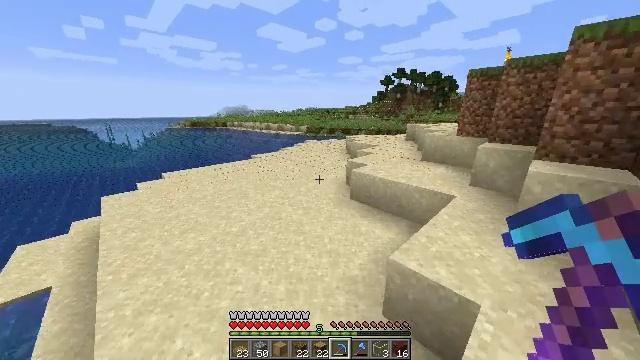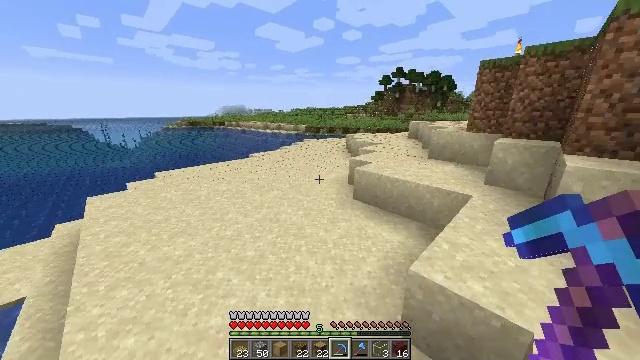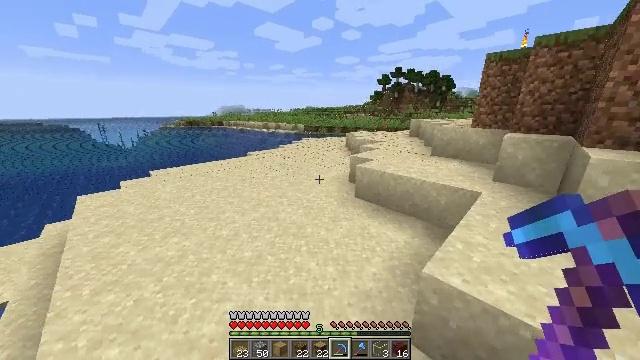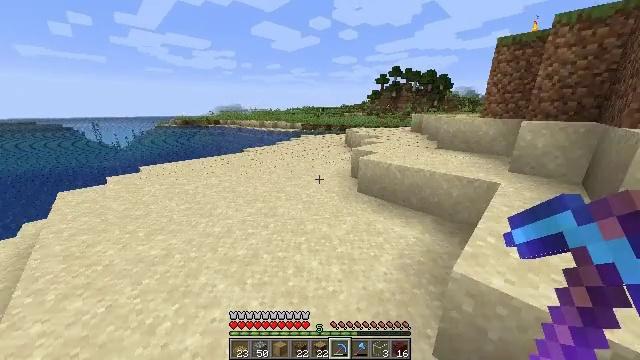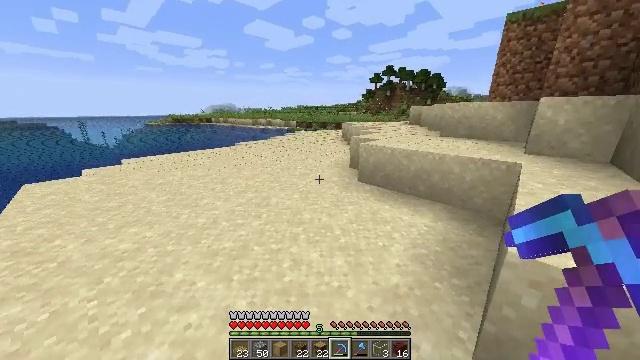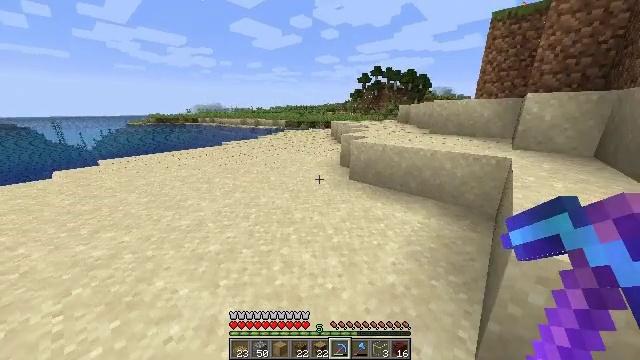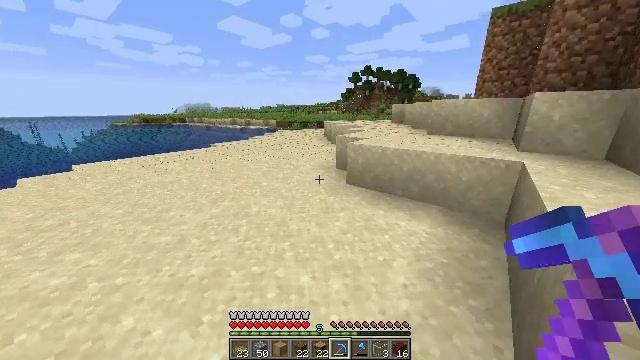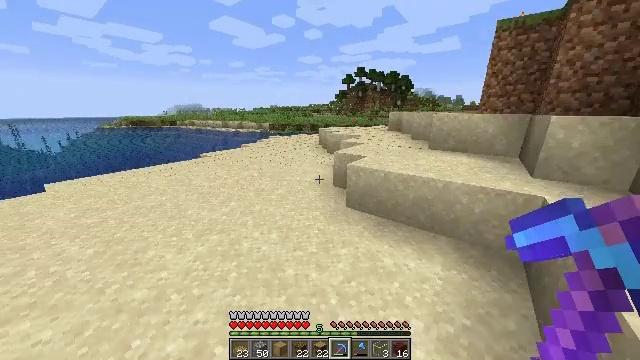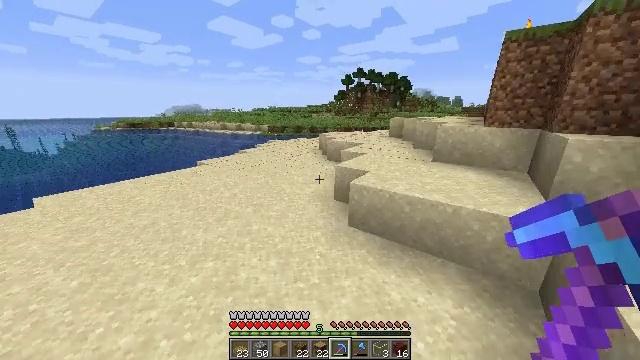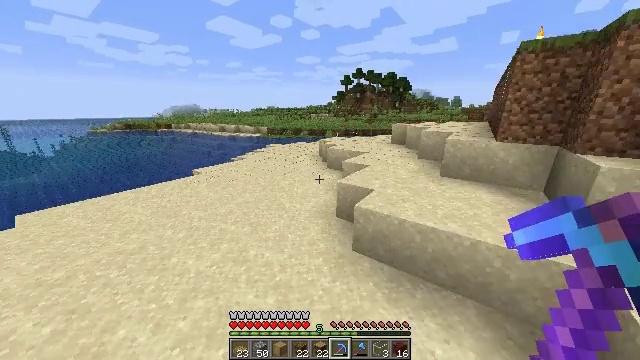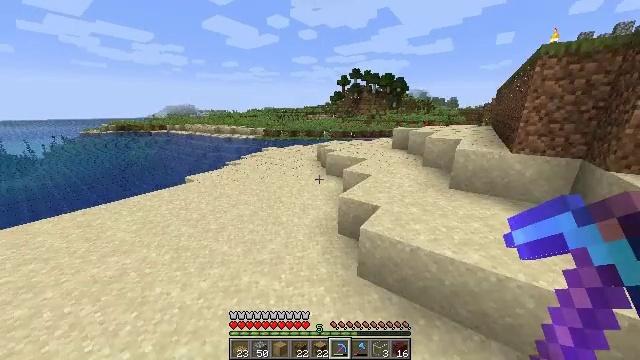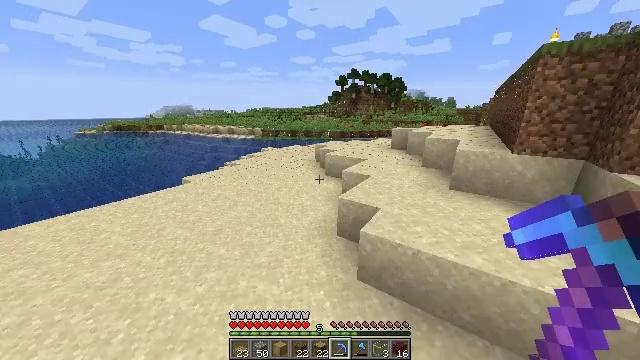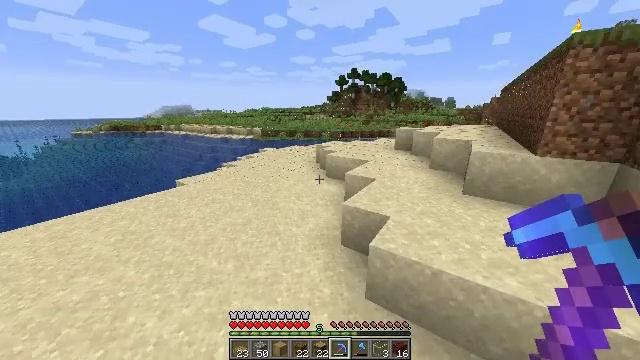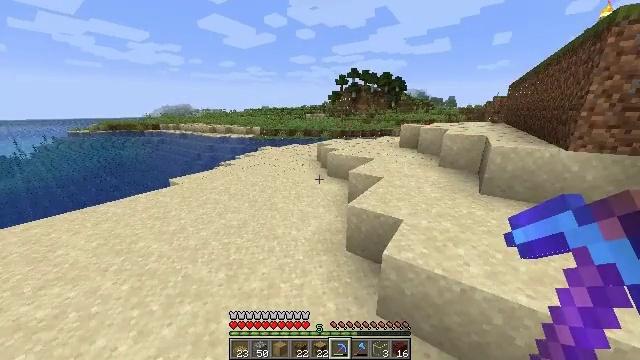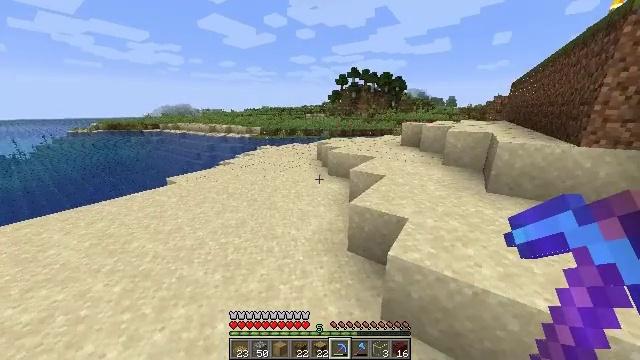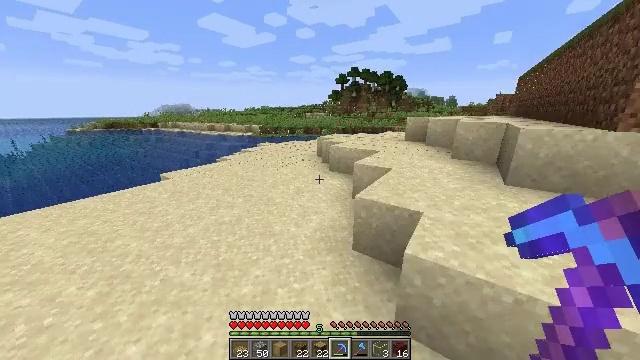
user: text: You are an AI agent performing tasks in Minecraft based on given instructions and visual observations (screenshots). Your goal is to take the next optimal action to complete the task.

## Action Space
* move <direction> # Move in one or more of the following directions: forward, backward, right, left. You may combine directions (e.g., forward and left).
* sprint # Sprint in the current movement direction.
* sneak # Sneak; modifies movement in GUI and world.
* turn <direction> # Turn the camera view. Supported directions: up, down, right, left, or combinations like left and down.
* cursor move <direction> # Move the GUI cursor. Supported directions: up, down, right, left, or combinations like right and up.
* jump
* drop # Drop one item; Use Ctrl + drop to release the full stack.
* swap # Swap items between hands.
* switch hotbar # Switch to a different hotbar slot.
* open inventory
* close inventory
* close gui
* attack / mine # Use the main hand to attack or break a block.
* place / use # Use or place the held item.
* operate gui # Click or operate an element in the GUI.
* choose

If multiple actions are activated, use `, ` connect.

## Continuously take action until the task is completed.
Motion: motion action
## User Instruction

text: Break the potato plant to gather potatoes.
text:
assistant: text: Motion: move forward, jump
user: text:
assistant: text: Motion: move forward, jump
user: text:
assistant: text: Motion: move forward, jump
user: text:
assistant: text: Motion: move forward, turn right, jump
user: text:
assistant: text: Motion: move forward, sprint, turn right, jump
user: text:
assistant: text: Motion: move forward, sprint, turn right, jump
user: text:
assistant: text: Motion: move forward, sprint, turn right, jump
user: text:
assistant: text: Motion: move forward, jump
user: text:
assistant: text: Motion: move forward, jump
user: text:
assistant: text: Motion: move forward, jump
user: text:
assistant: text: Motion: move forward, jump
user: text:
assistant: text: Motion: move forward, jump
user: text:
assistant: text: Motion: move forward, jump
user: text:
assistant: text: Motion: move forward, jump
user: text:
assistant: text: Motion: move forward, sprint, jump
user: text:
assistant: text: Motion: move forward, sprint, jump
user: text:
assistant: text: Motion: move forward, sprint, jump
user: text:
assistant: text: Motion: move forward, sprint, jump
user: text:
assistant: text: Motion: move forward, jump
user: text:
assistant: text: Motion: move forward, jump
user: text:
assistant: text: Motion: move forward, jump
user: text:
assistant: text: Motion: move forward, turn left, jump
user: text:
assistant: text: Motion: move forward, turn left, jump
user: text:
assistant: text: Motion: move forward, sprint, turn left and up, jump
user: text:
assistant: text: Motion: move forward, sprint, turn left and up, jump
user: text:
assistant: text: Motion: move forward, sprint, jump
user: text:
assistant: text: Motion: move forward, jump
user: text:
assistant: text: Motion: move forward, jump
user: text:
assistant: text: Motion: move forward, jump
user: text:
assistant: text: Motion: move forward, sprint, jump